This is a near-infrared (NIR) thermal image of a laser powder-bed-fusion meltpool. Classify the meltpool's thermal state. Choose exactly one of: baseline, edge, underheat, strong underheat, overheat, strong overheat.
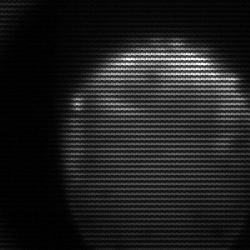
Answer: edge